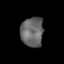
Tissue: lung
Cell type: Epithelial cells
Senescence score: 0.1555
Nuclear area (px): 657
Mean DAPI intensity: 103.741